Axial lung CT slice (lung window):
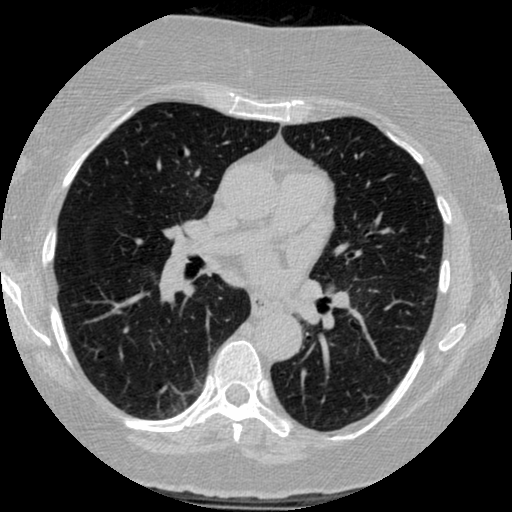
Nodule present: no